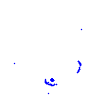
Particle: pion